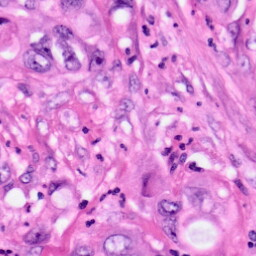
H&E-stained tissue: Pancreatic